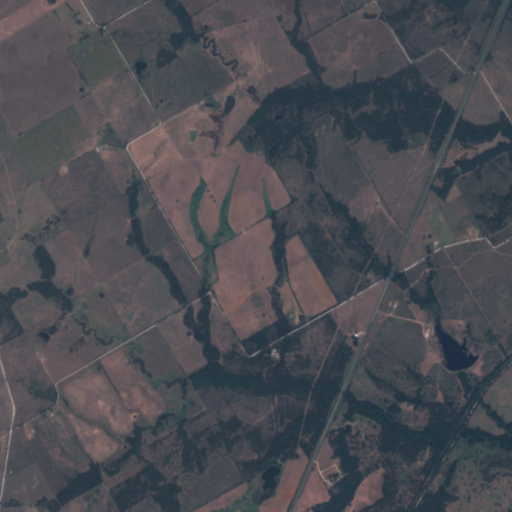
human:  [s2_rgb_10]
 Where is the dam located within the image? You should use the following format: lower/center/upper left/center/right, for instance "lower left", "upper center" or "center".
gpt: The dam is located in the lower right of the image.
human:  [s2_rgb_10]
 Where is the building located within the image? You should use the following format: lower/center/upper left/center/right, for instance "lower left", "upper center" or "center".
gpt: There is no building in the image.